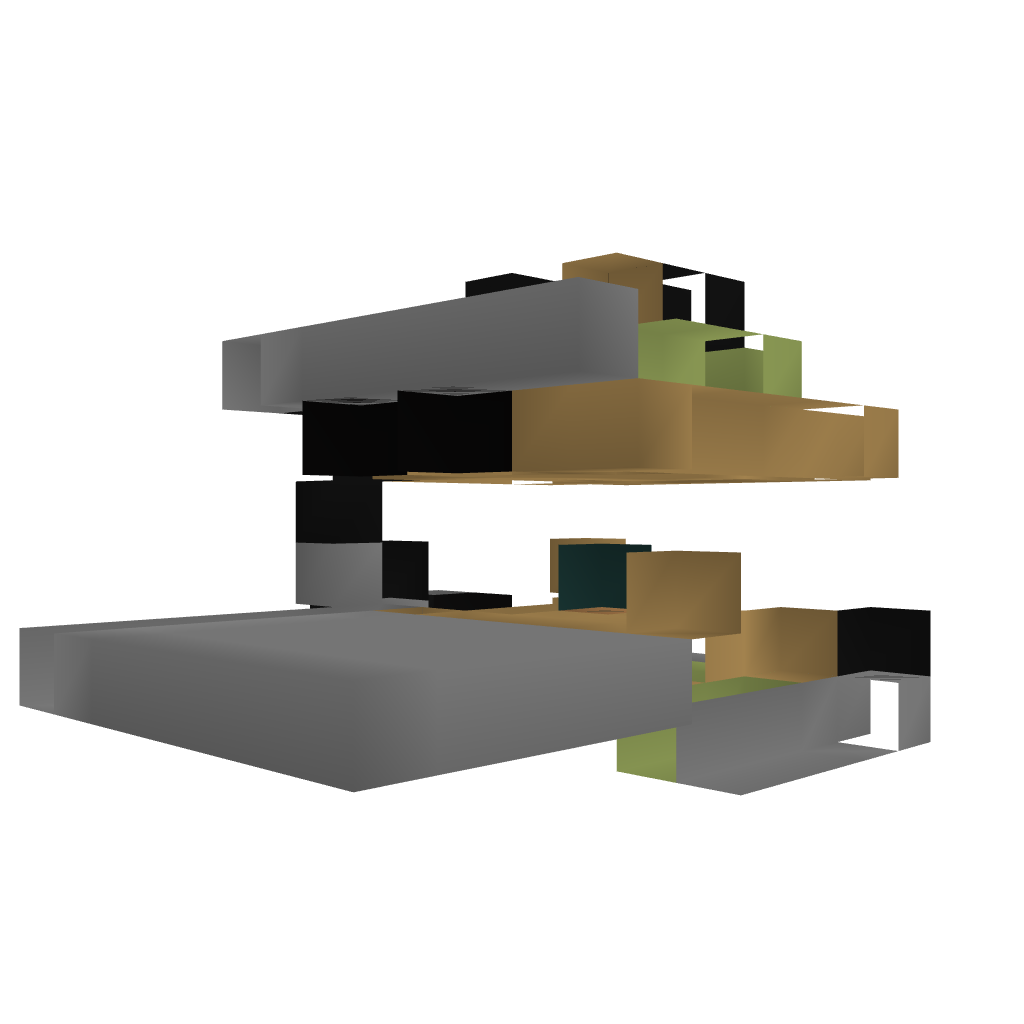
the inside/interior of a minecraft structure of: Compact Enchanting Room